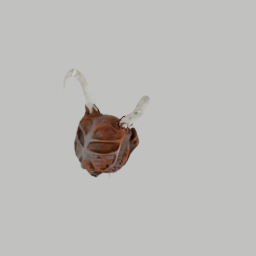
Label: nature